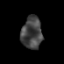
Tissue: prostate
Cell type: T cells
Senescence score: 0.6959
Nuclear area (px): 646
Mean DAPI intensity: 68.218